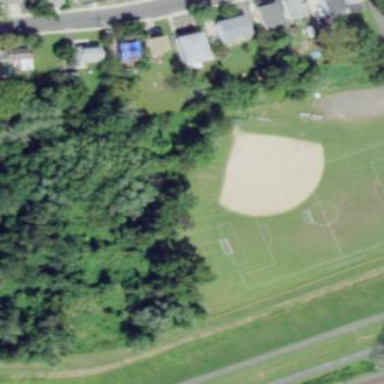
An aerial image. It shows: Baseball pitch for leisure and sports activities.